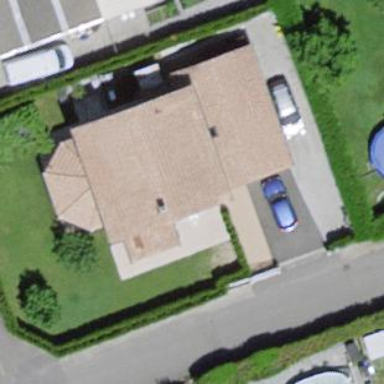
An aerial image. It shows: Detached building.